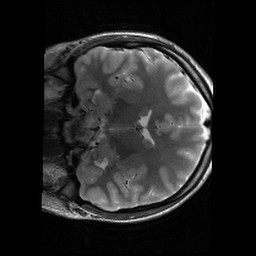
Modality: T2w
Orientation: coronal
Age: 22
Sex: female
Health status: healthy
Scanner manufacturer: siemens
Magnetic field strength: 3 T
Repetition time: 6 s
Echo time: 0.064 s